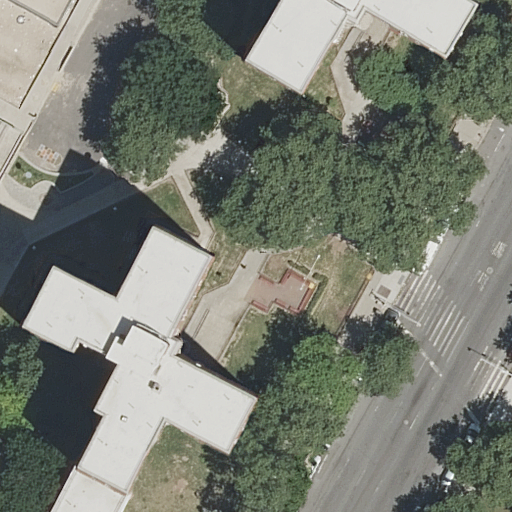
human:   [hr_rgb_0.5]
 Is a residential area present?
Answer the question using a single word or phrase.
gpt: yes

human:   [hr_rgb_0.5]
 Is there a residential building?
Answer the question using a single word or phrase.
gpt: yes

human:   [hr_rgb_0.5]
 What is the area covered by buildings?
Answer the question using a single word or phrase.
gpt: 1690m2

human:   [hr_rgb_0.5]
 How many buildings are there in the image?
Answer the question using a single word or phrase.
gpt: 3

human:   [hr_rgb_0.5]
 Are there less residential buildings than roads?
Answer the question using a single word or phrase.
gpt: no

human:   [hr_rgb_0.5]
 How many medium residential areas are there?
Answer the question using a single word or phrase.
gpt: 1

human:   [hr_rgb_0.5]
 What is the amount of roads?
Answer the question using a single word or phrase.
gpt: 1

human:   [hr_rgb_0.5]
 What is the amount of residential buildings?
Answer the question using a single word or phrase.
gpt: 3

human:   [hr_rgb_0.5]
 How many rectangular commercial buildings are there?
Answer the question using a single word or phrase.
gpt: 0

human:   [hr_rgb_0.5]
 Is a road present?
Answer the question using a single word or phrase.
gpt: yes

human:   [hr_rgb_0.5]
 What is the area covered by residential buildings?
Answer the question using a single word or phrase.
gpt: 1690m2

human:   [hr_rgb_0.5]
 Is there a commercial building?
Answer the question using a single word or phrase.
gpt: no

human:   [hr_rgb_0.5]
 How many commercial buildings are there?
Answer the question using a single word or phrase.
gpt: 0

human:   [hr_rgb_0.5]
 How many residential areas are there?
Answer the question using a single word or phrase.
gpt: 2

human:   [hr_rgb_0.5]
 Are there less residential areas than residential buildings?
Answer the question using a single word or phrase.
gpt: yes

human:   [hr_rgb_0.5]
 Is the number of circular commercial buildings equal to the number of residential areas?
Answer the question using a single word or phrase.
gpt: no

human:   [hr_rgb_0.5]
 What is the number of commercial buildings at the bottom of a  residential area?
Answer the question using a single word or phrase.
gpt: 0

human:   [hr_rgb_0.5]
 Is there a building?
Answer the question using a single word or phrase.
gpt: yes

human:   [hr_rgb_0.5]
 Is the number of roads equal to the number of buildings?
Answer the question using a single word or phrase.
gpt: no

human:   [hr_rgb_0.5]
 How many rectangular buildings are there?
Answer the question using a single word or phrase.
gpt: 1

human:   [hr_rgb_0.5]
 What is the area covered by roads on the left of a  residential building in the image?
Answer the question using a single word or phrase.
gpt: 0m2

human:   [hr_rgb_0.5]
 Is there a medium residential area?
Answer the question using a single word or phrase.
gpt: yes

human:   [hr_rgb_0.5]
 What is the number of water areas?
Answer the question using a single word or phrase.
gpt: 0

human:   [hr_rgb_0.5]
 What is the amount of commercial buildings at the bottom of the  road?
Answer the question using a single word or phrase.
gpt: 0

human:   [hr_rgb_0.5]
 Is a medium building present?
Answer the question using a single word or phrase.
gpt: yes

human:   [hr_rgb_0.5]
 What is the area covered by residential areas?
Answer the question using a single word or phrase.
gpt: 7823m2

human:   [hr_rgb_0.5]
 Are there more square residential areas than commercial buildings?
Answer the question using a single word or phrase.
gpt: no

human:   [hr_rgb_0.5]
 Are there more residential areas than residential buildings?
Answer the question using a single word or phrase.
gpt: no

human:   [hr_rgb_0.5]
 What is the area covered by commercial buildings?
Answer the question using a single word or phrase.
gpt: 0m2

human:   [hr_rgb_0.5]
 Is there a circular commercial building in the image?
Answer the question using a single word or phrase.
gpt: no

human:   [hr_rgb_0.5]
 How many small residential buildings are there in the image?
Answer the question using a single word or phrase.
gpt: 0

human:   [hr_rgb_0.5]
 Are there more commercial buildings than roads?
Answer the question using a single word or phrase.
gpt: no

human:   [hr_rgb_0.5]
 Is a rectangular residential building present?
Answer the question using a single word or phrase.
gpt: yes

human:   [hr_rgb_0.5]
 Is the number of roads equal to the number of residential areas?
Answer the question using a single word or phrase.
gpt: no

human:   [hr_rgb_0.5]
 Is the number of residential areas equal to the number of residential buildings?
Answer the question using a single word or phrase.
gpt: no

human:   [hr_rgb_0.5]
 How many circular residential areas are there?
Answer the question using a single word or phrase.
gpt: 0

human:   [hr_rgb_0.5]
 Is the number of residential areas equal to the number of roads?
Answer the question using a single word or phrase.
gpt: no

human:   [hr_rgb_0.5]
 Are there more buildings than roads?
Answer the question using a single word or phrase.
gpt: yes

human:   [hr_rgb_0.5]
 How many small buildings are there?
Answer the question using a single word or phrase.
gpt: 0

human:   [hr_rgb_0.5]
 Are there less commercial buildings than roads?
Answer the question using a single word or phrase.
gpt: yes

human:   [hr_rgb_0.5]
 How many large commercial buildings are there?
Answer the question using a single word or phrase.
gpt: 0

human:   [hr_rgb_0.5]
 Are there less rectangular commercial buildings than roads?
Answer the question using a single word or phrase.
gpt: yes

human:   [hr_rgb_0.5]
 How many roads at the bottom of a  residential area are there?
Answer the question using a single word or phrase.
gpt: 1

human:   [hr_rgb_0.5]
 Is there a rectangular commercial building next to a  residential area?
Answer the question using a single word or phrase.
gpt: no

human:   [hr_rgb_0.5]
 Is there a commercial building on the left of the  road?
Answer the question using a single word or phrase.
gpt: no

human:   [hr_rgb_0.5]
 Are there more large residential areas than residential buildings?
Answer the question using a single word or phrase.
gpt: no

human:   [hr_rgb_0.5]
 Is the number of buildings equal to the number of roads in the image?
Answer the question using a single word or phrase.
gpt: no

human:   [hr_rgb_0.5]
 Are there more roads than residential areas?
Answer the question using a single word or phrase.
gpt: no

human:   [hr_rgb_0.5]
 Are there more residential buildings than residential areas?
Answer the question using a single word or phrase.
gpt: yes

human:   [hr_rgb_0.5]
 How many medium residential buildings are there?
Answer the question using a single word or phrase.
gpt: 2

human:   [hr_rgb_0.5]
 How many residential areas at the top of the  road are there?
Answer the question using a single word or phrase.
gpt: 1

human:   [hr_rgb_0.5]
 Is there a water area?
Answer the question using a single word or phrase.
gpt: no

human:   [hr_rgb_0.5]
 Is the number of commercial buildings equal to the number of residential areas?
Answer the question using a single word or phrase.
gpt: no

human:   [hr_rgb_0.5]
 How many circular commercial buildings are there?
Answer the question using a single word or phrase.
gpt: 0

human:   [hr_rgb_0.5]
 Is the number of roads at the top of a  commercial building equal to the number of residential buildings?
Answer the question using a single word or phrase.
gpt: no

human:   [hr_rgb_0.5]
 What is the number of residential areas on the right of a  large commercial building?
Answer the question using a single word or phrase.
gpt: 0

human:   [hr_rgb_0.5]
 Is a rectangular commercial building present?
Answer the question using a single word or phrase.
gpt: no

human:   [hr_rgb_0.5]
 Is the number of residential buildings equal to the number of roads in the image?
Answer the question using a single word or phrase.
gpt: no

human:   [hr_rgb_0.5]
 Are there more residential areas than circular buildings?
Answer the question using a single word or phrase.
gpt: yes

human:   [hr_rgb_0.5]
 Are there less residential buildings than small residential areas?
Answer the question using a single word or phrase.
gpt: no

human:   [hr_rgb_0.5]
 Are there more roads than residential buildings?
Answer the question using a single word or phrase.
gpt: no

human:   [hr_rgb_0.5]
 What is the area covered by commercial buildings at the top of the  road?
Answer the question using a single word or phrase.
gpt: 0m2

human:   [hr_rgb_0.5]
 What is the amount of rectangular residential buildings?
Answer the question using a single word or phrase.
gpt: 1

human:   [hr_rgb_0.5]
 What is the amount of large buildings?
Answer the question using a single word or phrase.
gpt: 1